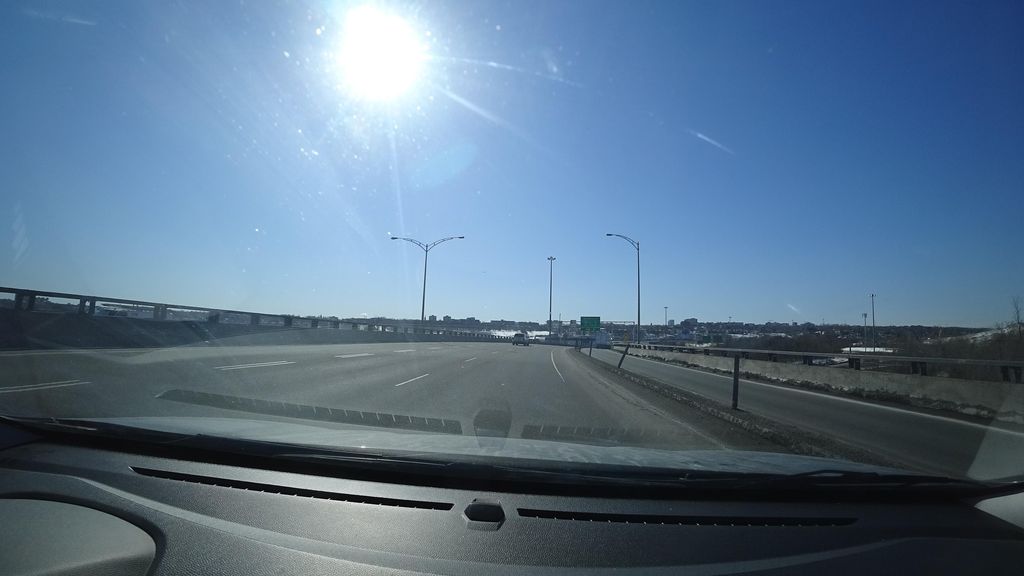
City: quebec_city